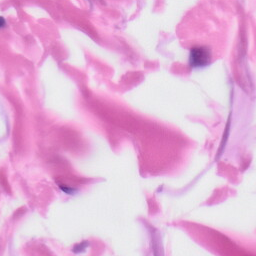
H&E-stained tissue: Skin